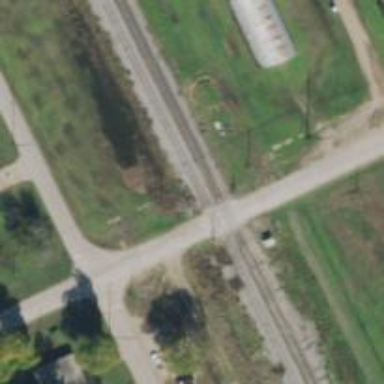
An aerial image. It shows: Level crossing along the railway.